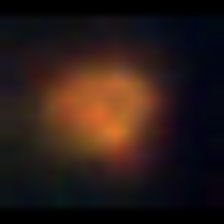
Taxon: NanoPlankton
Group: Other